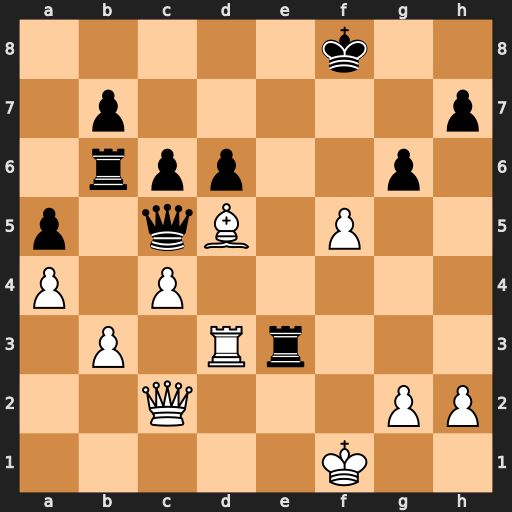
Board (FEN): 5k2/1p5p/1rpp2p1/p1qB1P2/P1P5/1P1Rr3/2Q3PP/5K2
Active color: w
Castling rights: -
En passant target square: -
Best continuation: fxg6 Rxd3 Qxd3